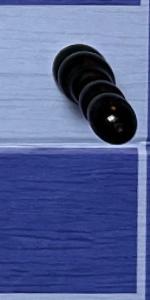
Label: Empty